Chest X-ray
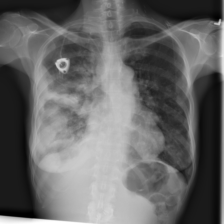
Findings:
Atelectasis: negative
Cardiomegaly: negative
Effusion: negative
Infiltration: negative
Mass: positive
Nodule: positive
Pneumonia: negative
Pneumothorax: negative
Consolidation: negative
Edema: negative
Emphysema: negative
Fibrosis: negative
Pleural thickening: negative
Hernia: negative